Question: Along with HTML5 came a new set of input types. One of these is 'date' and in Chrome this input produces a nice native date picker like the one shown below.

It also provides native date pickers on mobile devices which is my main strong point for using the new input type.
However, on Firefox (23.0.1) and IE (10), a native date picker doesn't appear and the input is treated as a normal text input. It's in these cases I want to fall back to a Javascript date picker.
The site this is for runs AngularJS and the current datepicker plugin is <URL>. What's the easiest way for me to disable this plugin if the browser supports native date pickers? Do I just need to check if the browser supports the 'date' input type and disable the plugin if that's the case?
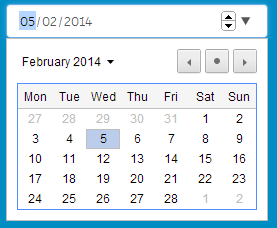
Answer: You can do an HTML5 feature check like so:
'''
// Determine if this browser supports the date input type.
var dateSupported = (function() {
var el = document.createElement('input'),
invalidVal = 'foo'; // Any value that is not a date
el.setAttribute('type','date');
el.setAttribute('value', invalidVal);
// A supported browser will modify this if it is a true date field
return el.value !== invalidVal;
}());
'''
Then only initialize the bootstrap datepicker if '!dateSupported'.